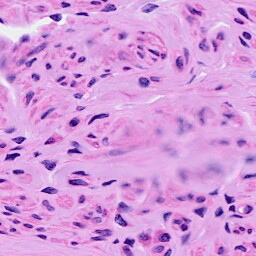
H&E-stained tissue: Ovarian